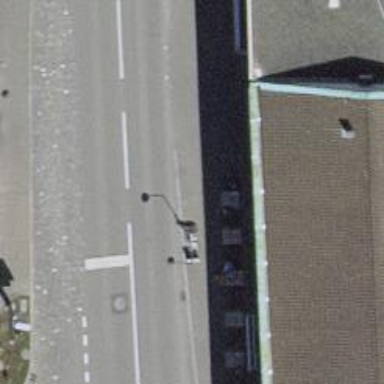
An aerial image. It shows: Bus stop with stop position for public transport.